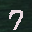
Label: 7